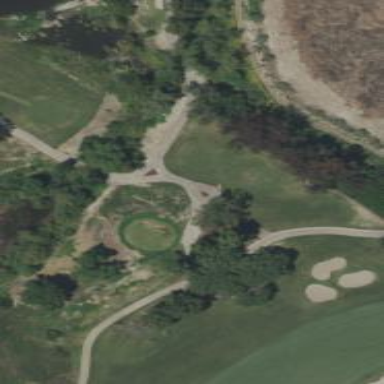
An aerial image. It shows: Service road designated as golf cart path.